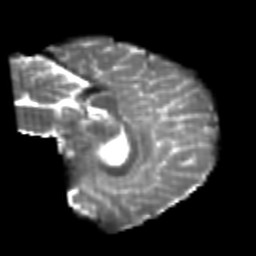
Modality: T2w
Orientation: sagittal
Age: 26
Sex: male
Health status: healthy
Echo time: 0.074 s